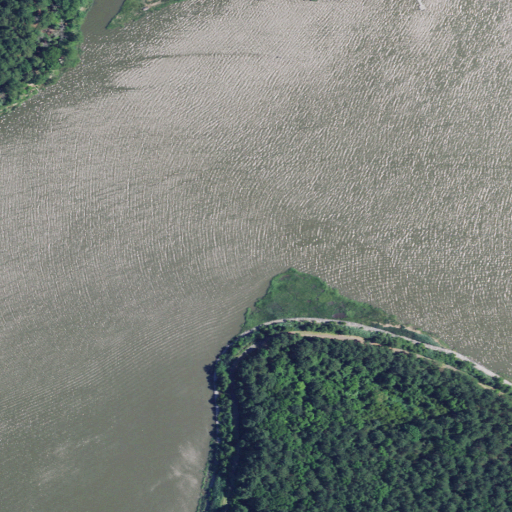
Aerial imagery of cape in Delaware named Gut Point containing open water, evergreen forest, herbaceous wetlands, woody wetlands, and mixed forest